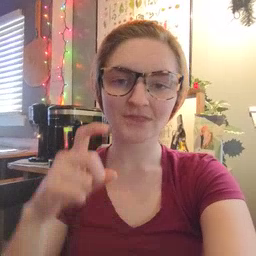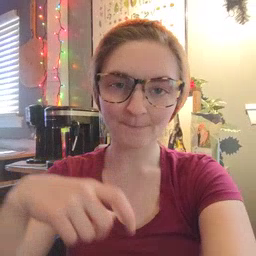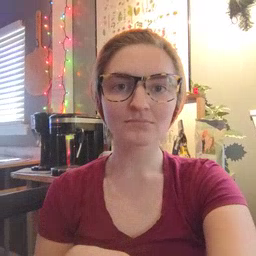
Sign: time